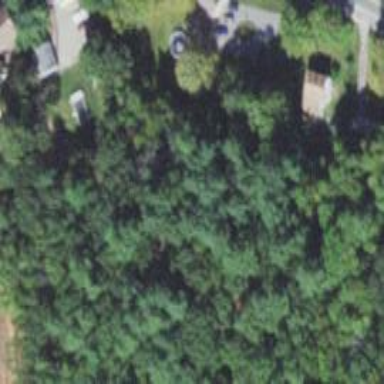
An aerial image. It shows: Woodland with needle-leaved trees.